Question: Somehow, the Info.plist of my project no longer displays the correct drop-down for the Keys:

It's just got those 6 entries for all of the rows; including new rows added. I've tried restarting Xcode... and I've even tried setting 'Probability of success' to be 100%... :/
Amusing as it may be... does anyone have any idea why this has happened?
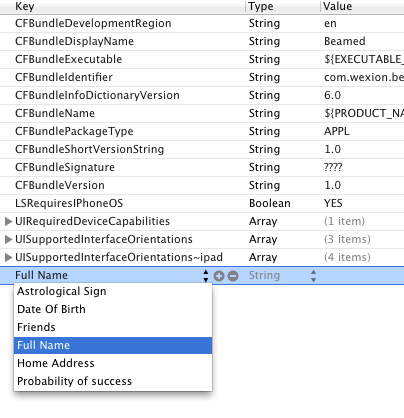
Answer: Right-click the property list editor. There's a menuitem called "Property List Type". Mouse over this. There's a bunch of sub-types. You probably got yours set to "Example Structure" or "Example Structure (with full Zodiac defined)". You want to re-select Info.plist.